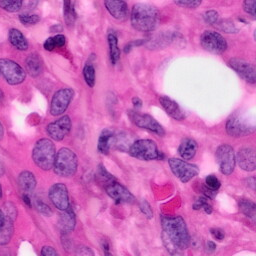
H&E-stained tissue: Pancreatic